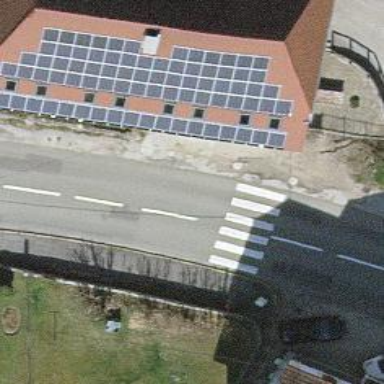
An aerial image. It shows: Zebra crossing on the road.